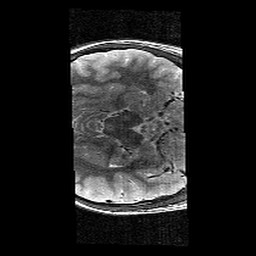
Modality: T2w
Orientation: axial
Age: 12
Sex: female
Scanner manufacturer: siemens
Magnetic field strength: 3 T
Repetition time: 9.23 s
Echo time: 0.067 s